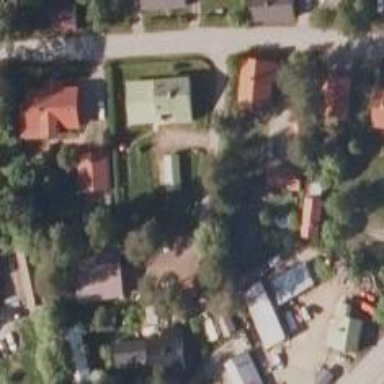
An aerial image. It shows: Residential road.